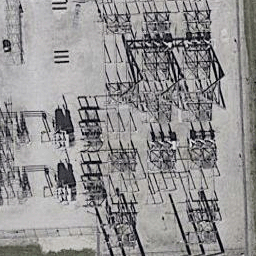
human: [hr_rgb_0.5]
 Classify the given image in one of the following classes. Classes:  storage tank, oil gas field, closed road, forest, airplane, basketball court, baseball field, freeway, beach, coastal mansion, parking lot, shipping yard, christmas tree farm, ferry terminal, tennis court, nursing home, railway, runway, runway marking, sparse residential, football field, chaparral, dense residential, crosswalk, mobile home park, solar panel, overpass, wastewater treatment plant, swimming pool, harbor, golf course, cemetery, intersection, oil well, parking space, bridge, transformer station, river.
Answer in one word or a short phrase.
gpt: transformer station